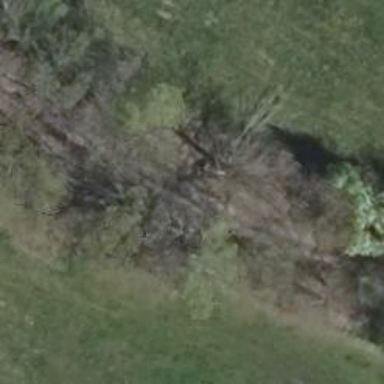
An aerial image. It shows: Row of deciduous broadleaved trees.